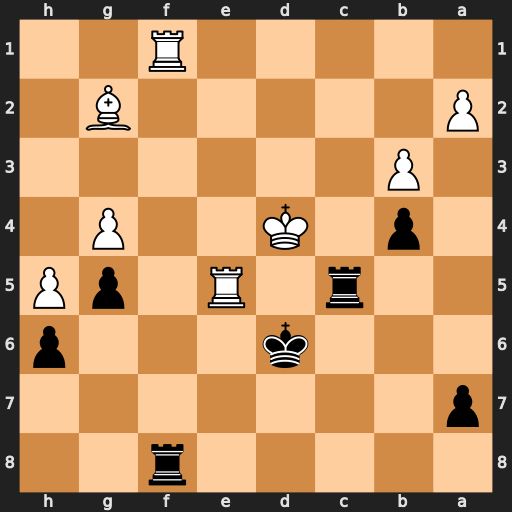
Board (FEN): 5r2/p7/3k3p/2r1R1pP/1p1K2P1/1P6/P5B1/5R2
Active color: b
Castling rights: -
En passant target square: -
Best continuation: Rxf1 Rxc5 Rd1+ Kc4 Rc1+ Kxb4 Rxc5